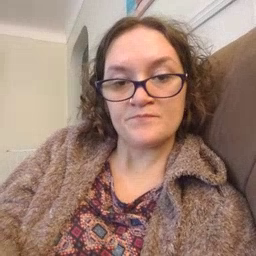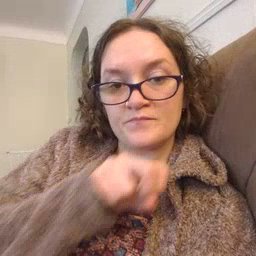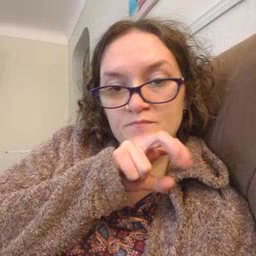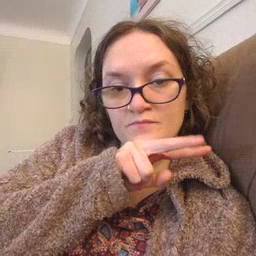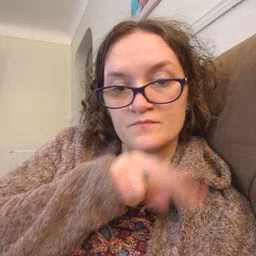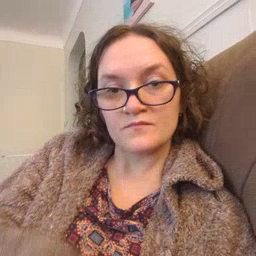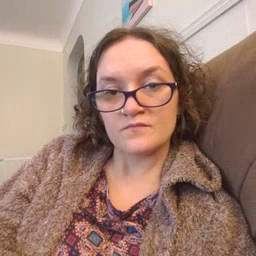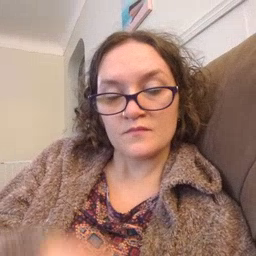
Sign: frog